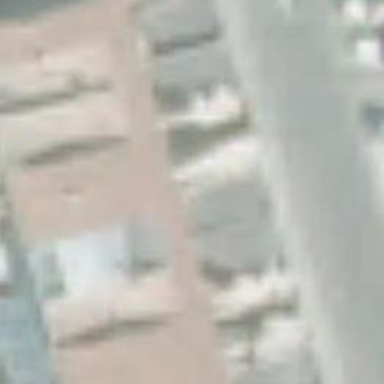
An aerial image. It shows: Terrace building with pitched roof oriented across.